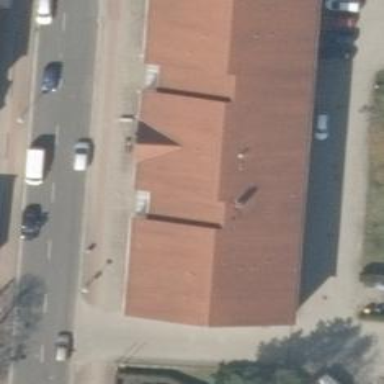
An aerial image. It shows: Police facility.